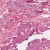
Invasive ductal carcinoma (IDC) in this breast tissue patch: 0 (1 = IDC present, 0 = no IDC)